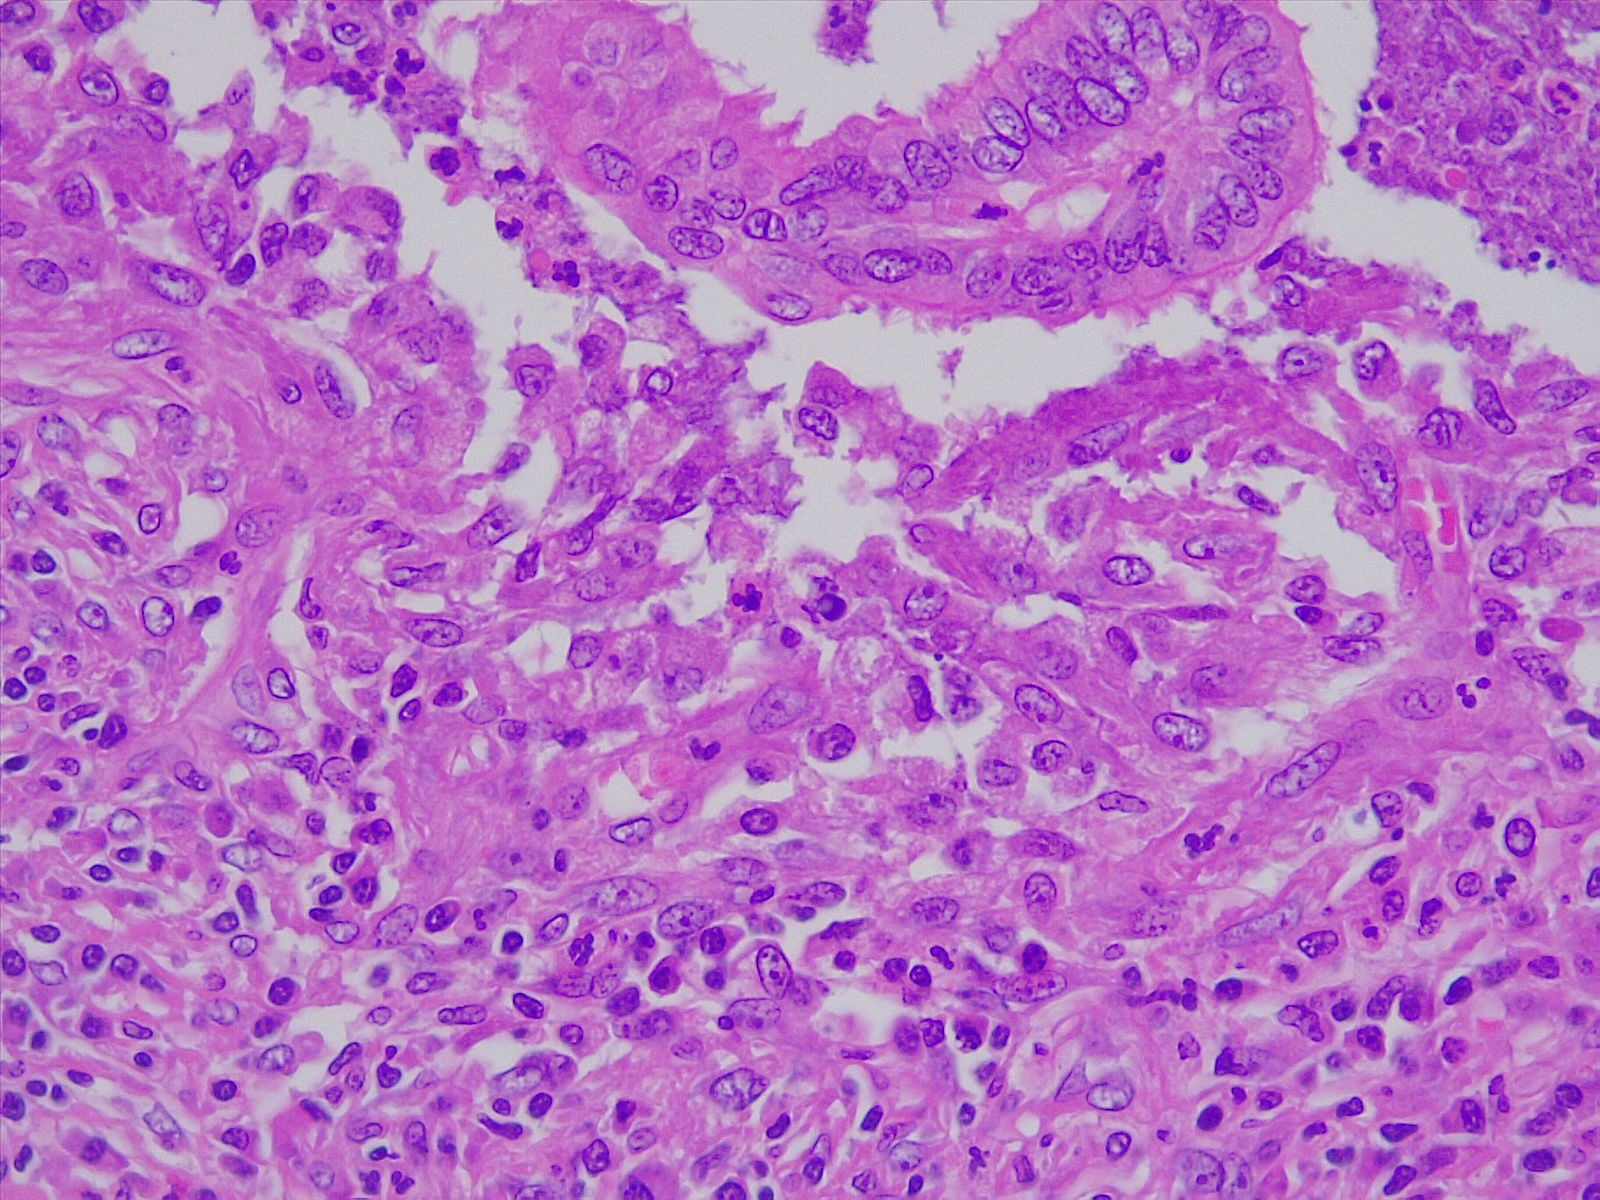
Label: normal lung tissue